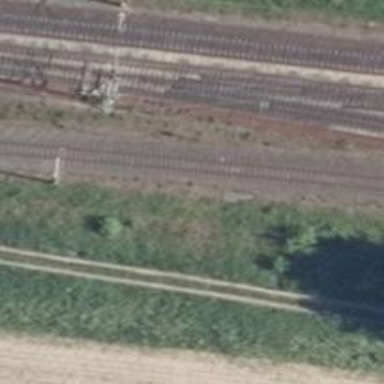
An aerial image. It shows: Railway signal.